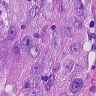
Metastatic tissue present: yes